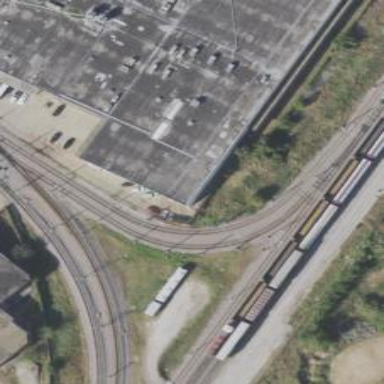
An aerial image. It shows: Light rail yard with electrified contact lines.